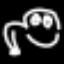
Label: frog